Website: home-depot
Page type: account-selection
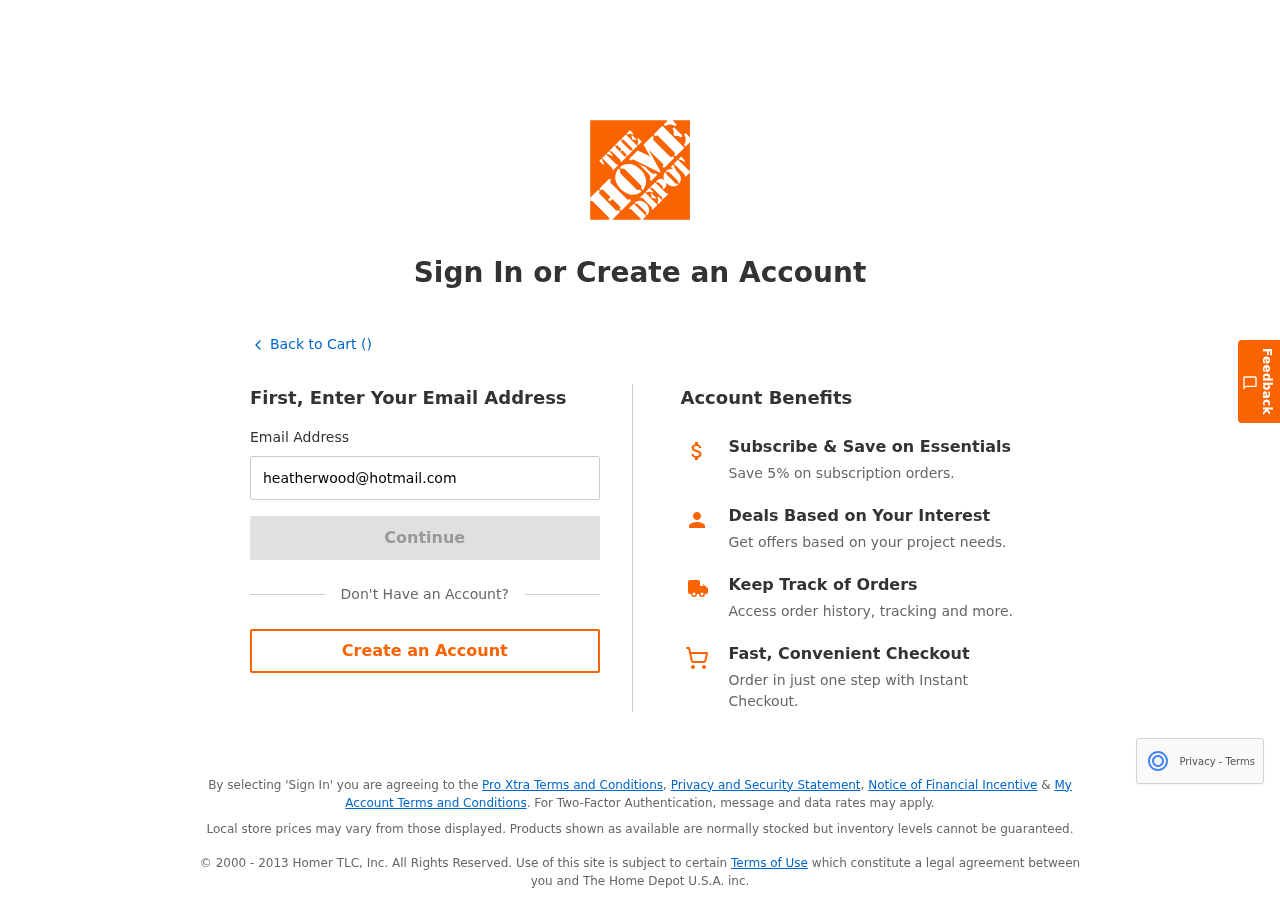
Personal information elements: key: PII_EMAIL
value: heatherwood@hotmail.com